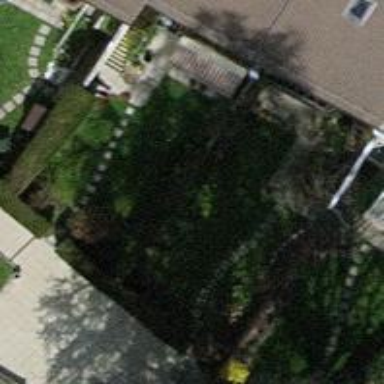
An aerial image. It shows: Garden enclosed by fence.